Question: I am trying to rename column output from MS SQL. I would like to remove Mac OS X 10 before outputting result, i.e.

When I google this, I only get how to rename column name of a table, <URL>
Please guide
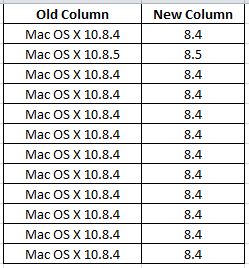
Answer: You can use 'Replace' function in your 'select' or 'update' query
The syntax is:
'''
REPLACE( string1, string_to_replace, replacement_string )
'''
It depends on what you need to do. You can use replace since you want to replace the value:
'''
select replace(old_column, 'Mac OS X 10.', '')
from yourtable
'''
Then to UPDATE your table with the new ending, you would use:
'''
update yourtable
set column_name = replace(column_name, 'Mac OS X 10.', '')
'''